Question: I am creating a software for calculating gearbox parts using Swing and OpenGL (with JOGL).
With this software the calculated parts are shown in 3D. The following picture shows an example part:

At first the geometry is specified/calculated (tip/root Diameter, width, number of teeth...) and out of this data the 3D-part is created. This example part is made with JOGL-Code because it's easy to use for me and can be integrated in a Swing-GUI.
Now a played around a bit with JavaFX Application GUI's and decided to continue making my software in JavaFX because it offers everything i need, looks much better and so on. The problem is I can't use my JOGL-OpenGL graphics.
So here are the possibilities for me:
- - -
Can you please help me finding a good solution? What would you do? My favorite would be to continue using OpenGL, but is there any good solution for this yet?
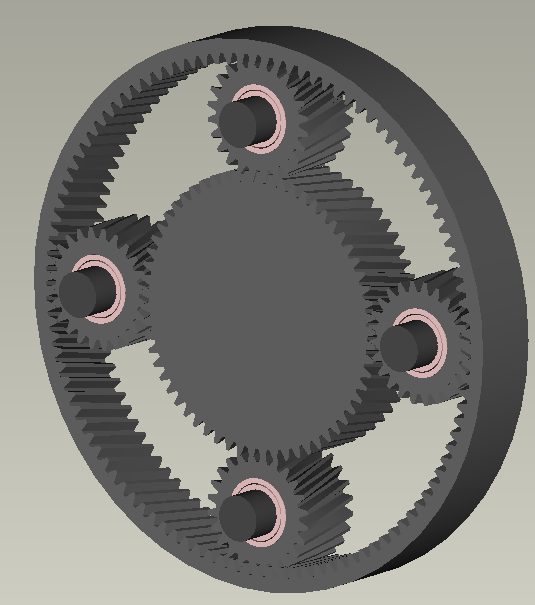
Answer: If you are looking for some JavaFX 3D resources that may help you decide whether its already mature or not, these are available, among others:
- <URL>
Using a PolyLine3D from F(X)yz and the Multimodel3DFX plaftorm I was able to extrude a 2D polyline of a spur gear, so you can see how it's rendered in a JavaFX 3D subscene:

These are also mathematical 3D models generated using the F(X)yz library, all of them based on 'TriangleMesh'.

As you can see, JavaFX 3D API, with its pros and cons, can be easily extended to achieve complex tasks.